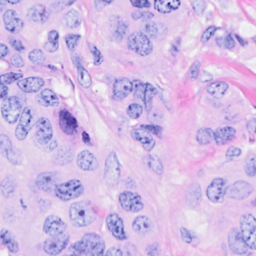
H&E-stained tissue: Breast